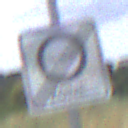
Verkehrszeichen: EndeUmweltzone
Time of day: Midday
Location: Outdoor (Nature)
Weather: PartlyCloudy
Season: NotSpecified
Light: Natural